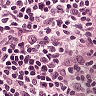
Metastatic tissue present: yes